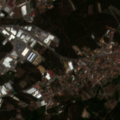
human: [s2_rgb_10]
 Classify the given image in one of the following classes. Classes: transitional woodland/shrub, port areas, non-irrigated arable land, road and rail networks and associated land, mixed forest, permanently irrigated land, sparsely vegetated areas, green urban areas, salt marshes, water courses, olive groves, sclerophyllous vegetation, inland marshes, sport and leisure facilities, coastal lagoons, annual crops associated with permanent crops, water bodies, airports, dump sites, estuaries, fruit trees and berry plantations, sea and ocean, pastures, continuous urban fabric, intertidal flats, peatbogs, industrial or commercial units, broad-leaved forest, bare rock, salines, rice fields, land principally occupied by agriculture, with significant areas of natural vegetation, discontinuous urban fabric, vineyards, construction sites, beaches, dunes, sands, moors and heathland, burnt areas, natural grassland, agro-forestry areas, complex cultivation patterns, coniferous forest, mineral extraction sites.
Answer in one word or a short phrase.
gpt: discontinuous urban fabric, industrial or commercial units, road and rail networks and associated land, coniferous forest, mixed forest